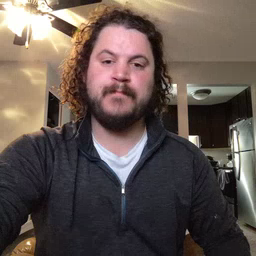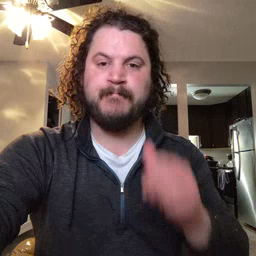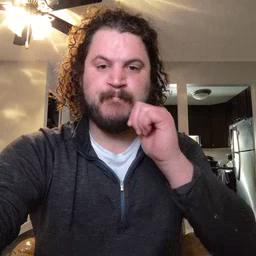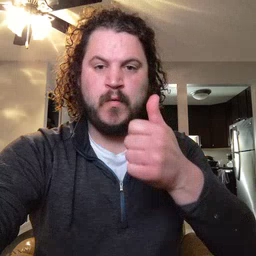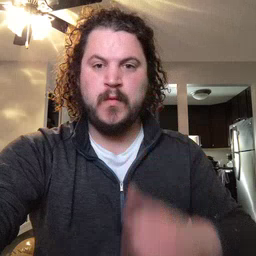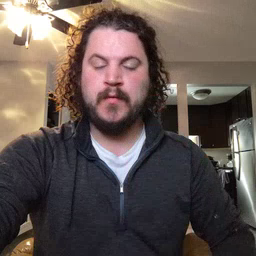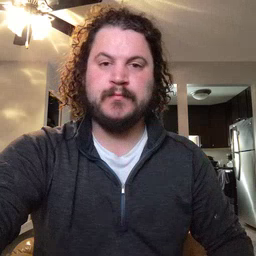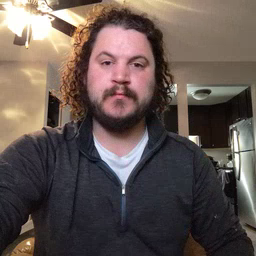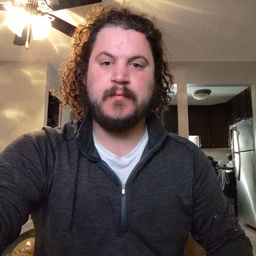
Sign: tomorrow